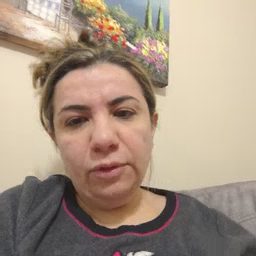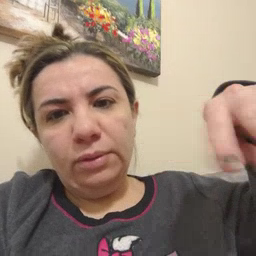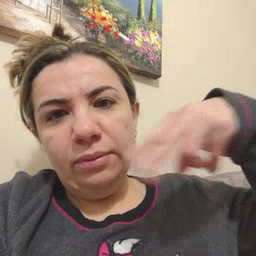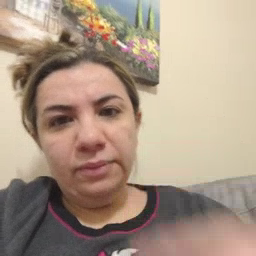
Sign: dance